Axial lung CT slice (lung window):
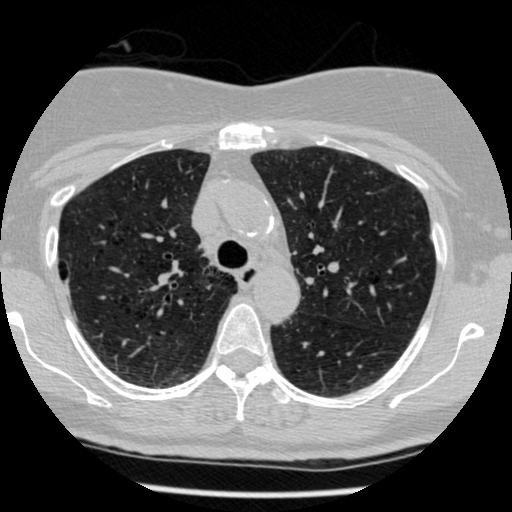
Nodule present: no